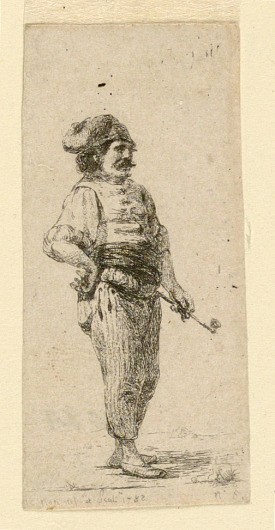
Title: Sailor with a Pipe
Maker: Dominique Vivant Denon, French, 1747 - 1825
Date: ca. 1788
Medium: Etching on paper
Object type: Print
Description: A standing male peasant, facing half-right, carrying a long-stemmed pipe in his left hand and wearing a Plergyian cap.